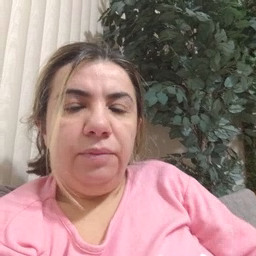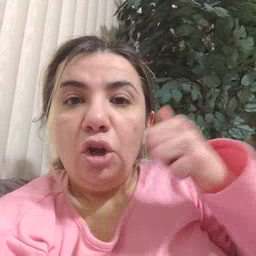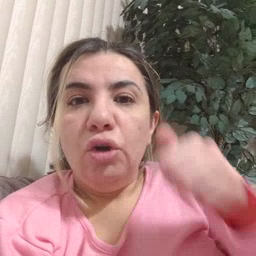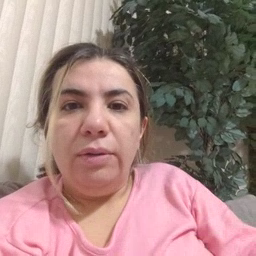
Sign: girl